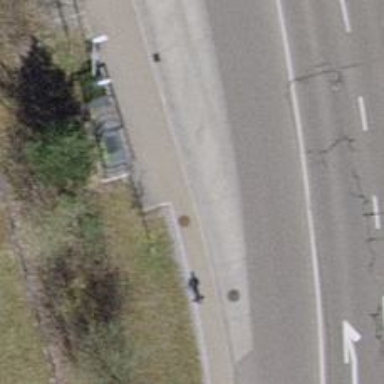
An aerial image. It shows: Platform for public transport on the road.